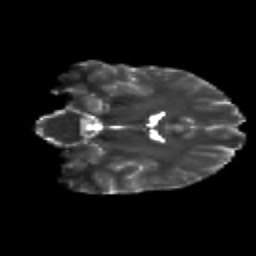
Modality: T2w
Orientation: coronal
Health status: healthy
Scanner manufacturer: siemens
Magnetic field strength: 3 T
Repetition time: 12 s
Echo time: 0.092 s